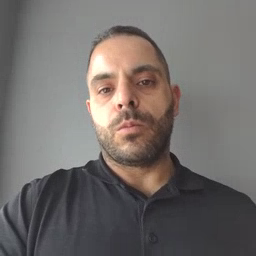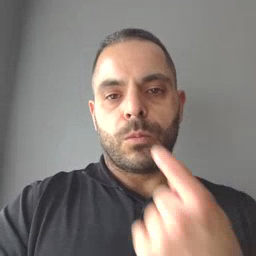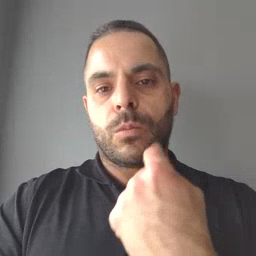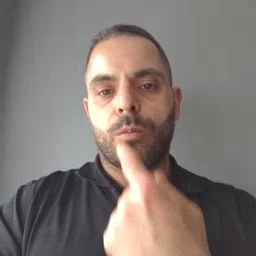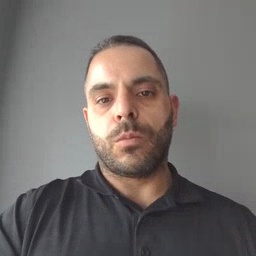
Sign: mouth